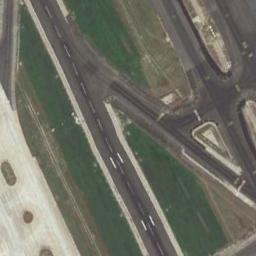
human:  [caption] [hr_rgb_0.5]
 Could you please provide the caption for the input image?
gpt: The runway is on the grass next to the bare land .

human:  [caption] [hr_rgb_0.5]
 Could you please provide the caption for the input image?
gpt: Next to many complex staggered runways are large green lawns with white short and thick markings on the runway .

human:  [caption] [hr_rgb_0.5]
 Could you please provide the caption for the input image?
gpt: The runway connects some other roads and an open area is next to the runway .

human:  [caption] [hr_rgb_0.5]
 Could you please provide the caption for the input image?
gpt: The runway is surrounded by grass .

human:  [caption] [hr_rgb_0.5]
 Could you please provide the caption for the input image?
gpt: There are green lawns beside the runway .